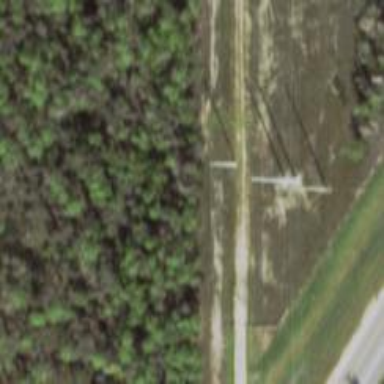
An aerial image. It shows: Power tower.